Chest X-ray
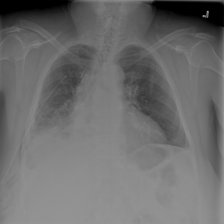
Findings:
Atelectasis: negative
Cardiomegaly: negative
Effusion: positive
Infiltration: negative
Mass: negative
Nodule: negative
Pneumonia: negative
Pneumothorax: positive
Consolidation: negative
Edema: negative
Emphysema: negative
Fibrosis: negative
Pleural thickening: negative
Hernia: negative